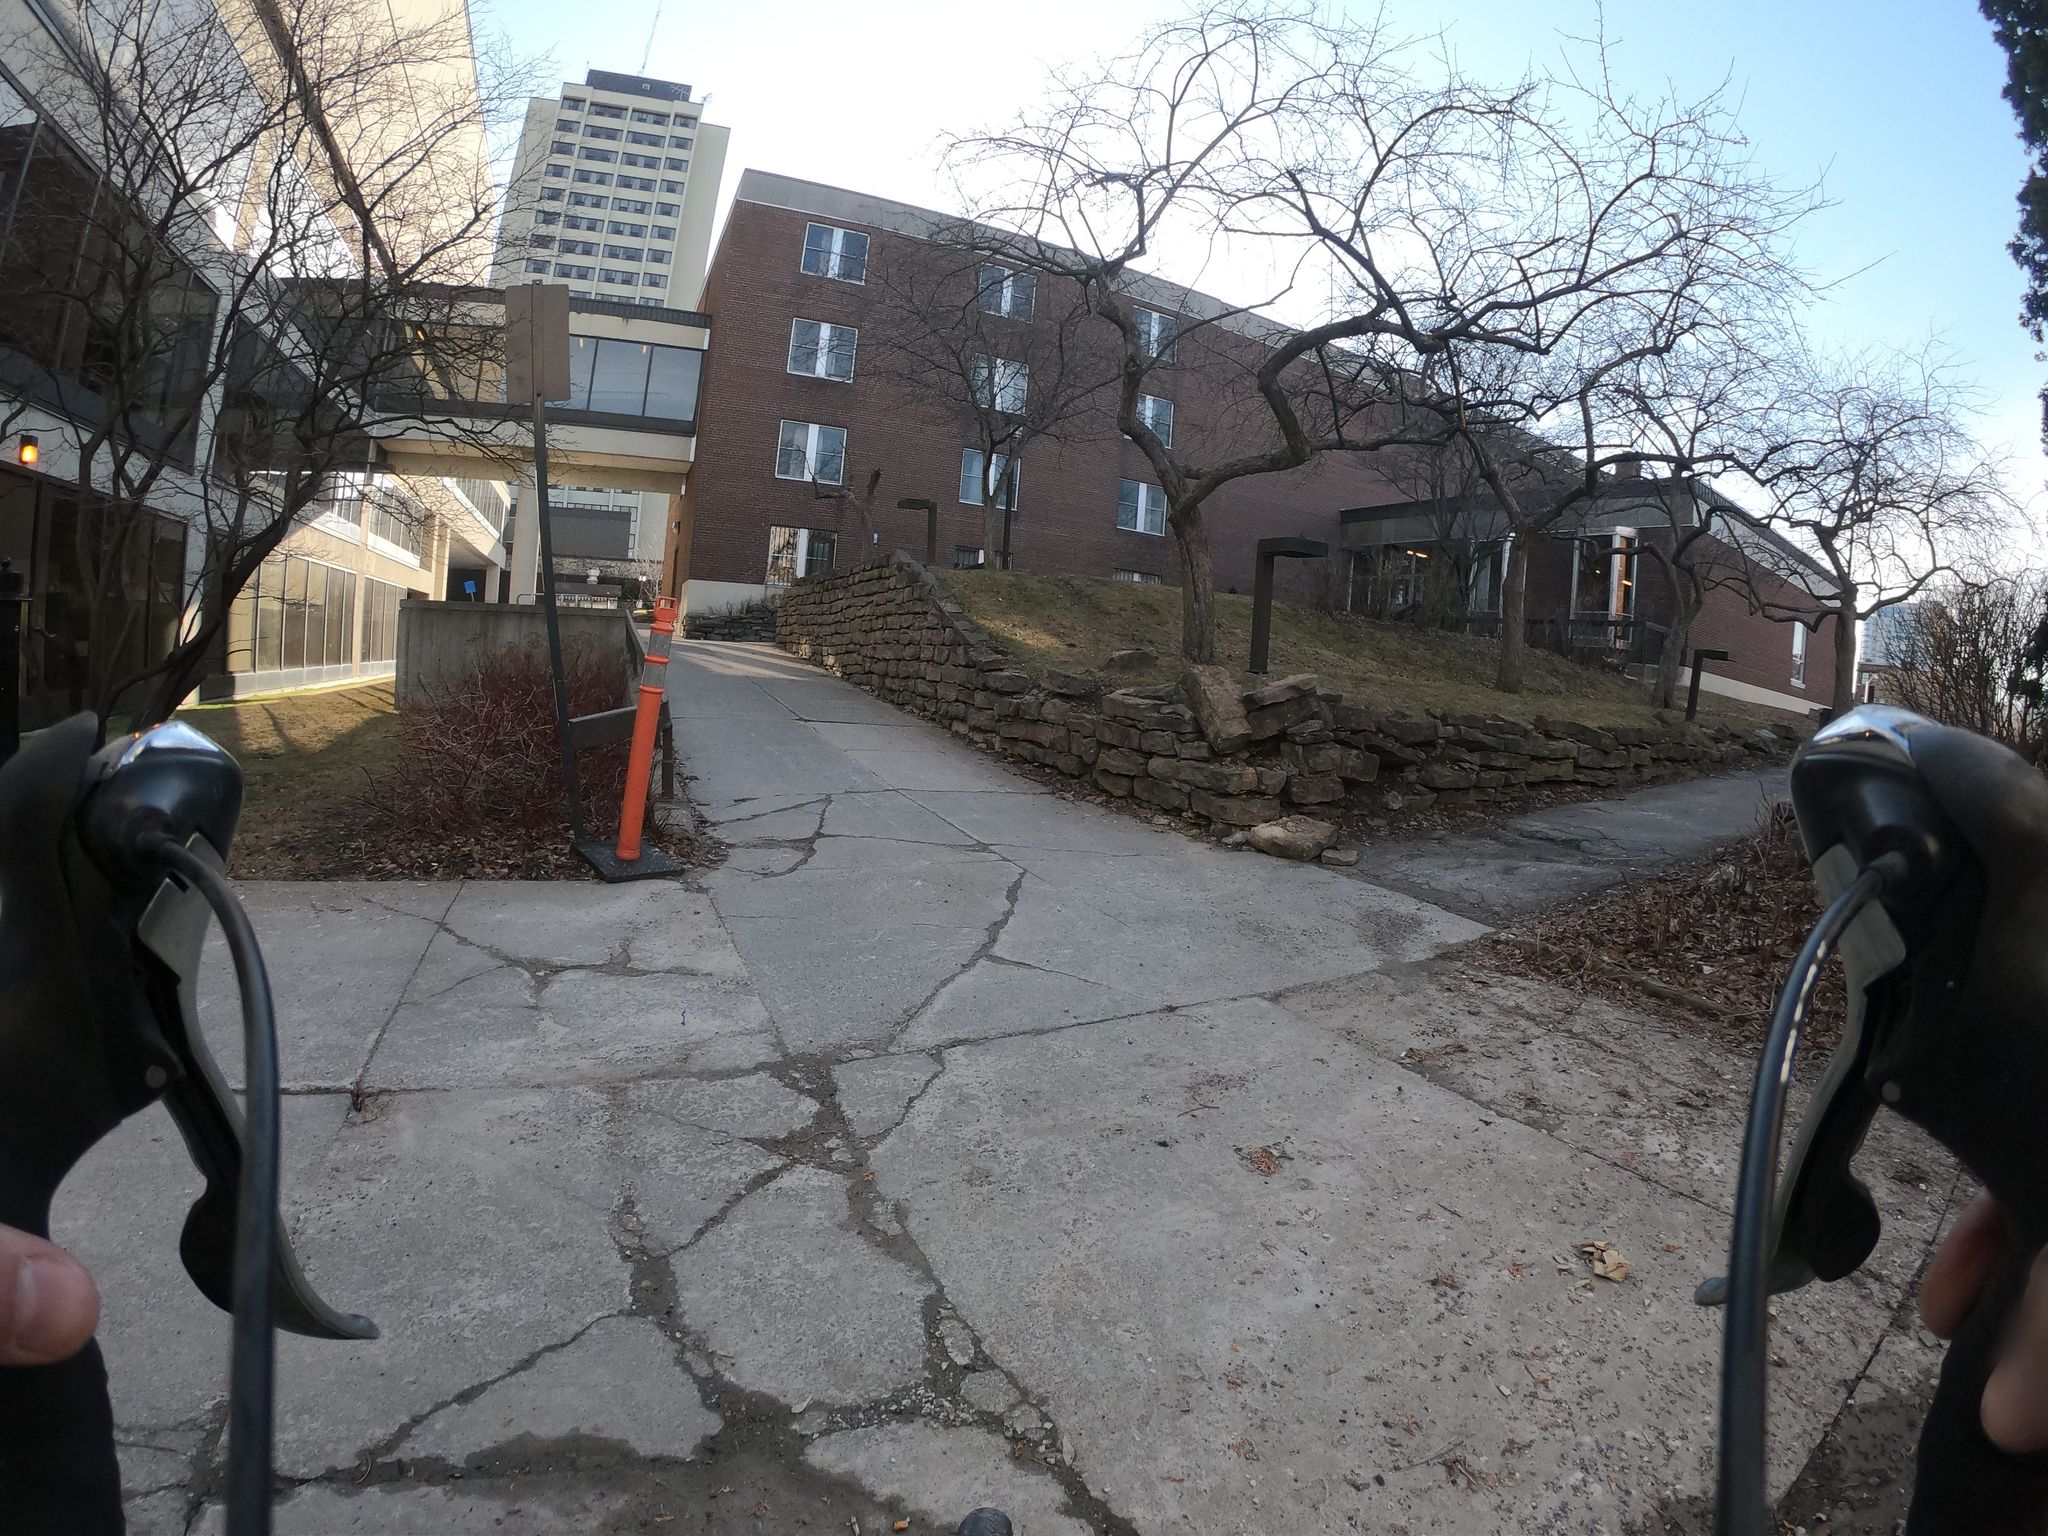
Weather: snowy
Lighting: day
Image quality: good
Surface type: walking surface
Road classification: steps, footway, service
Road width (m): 2, 1
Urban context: urban centre
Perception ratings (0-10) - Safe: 6.85, Lively: 5.85, Beautiful: 5.03, Boring: 1.37, Depressing: 1.56, Wealthy: 6.85